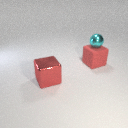
small cyan metal sphere above large red rubber cube